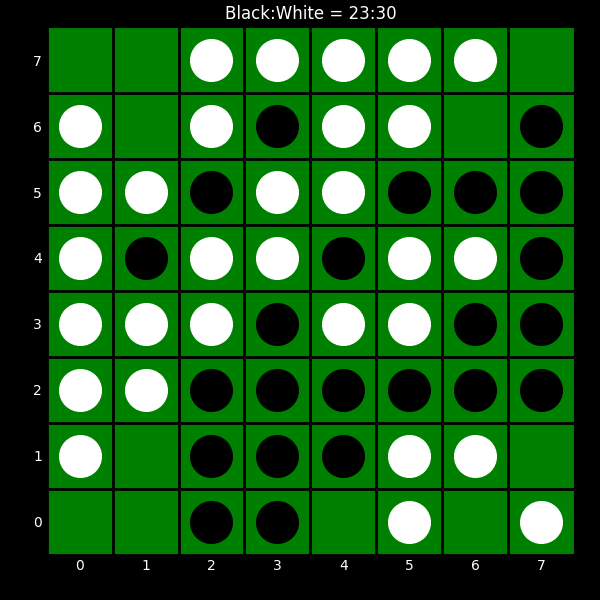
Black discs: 23
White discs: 30